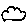
Label: cloud